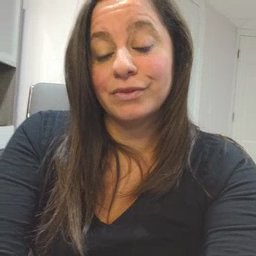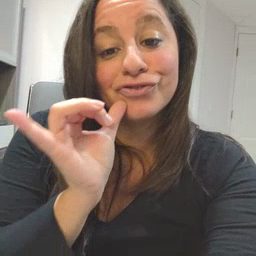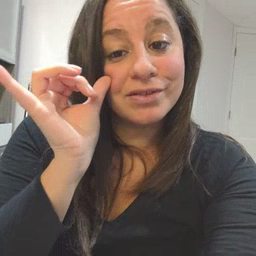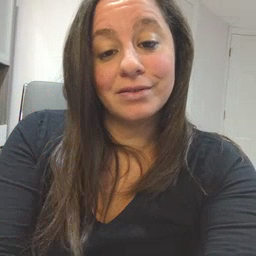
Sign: yesterday